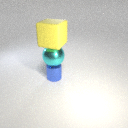
large yellow rubber cube above small blue metal cylinder